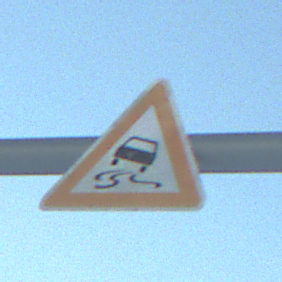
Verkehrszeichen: SchleuderOderRutschgefahr
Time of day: SunriseSunset
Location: Outdoor (Nature)
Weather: Clear
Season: Winter
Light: Natural